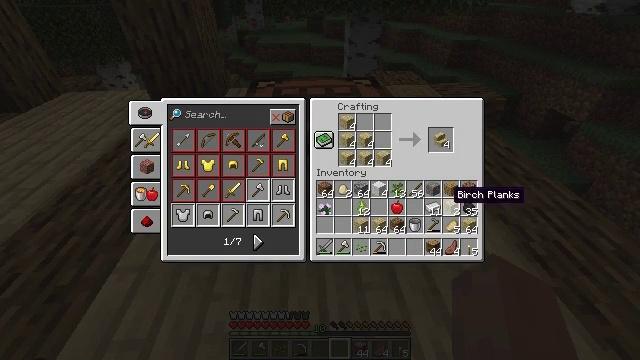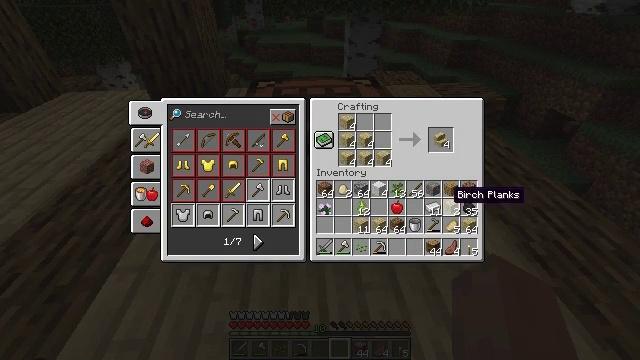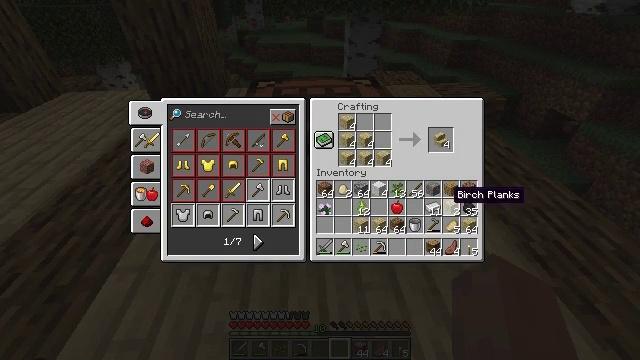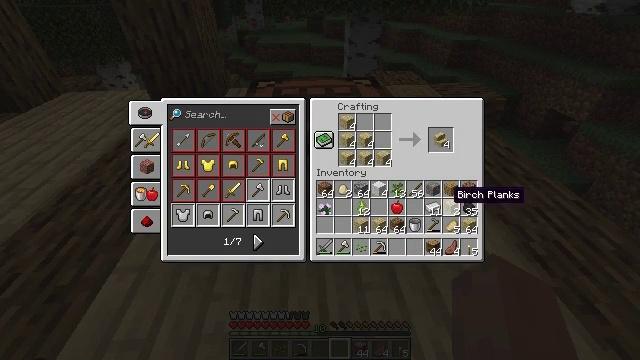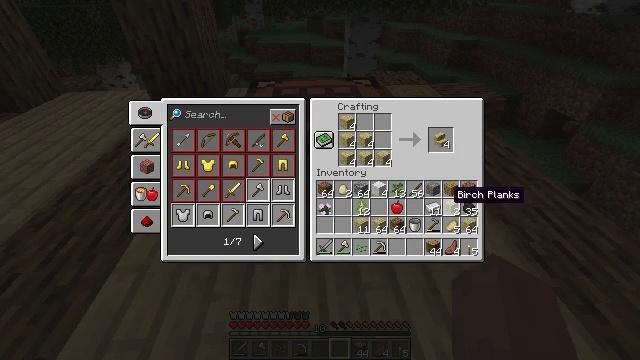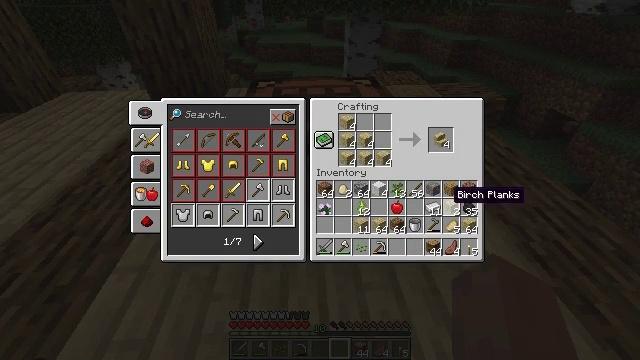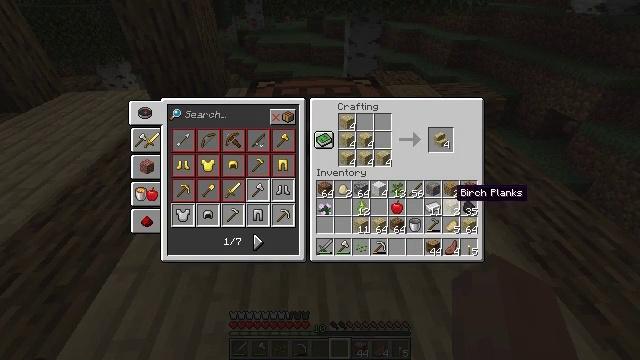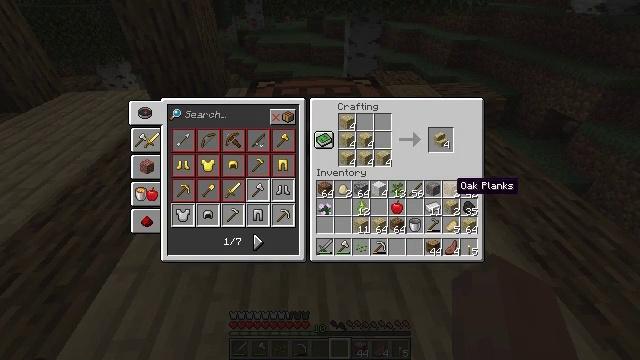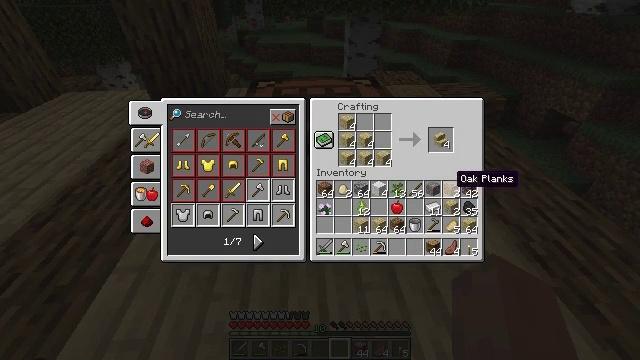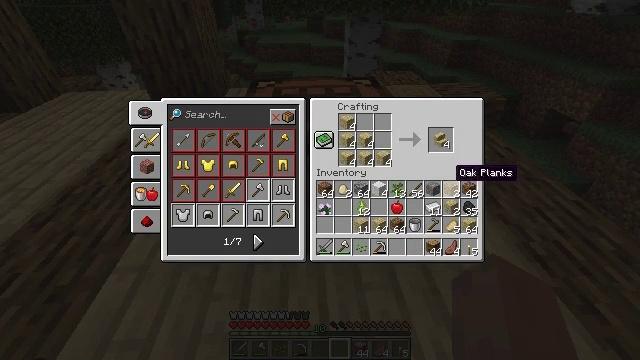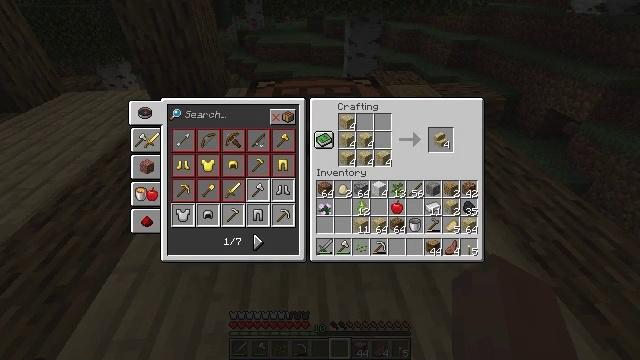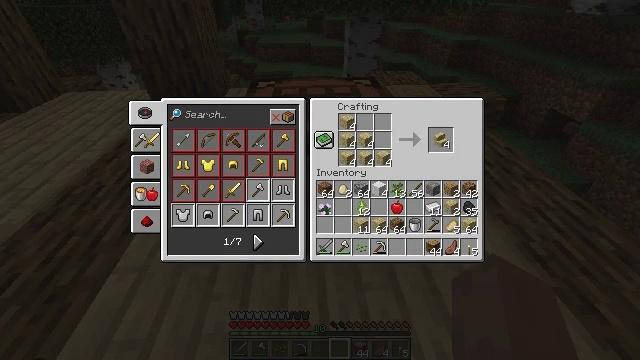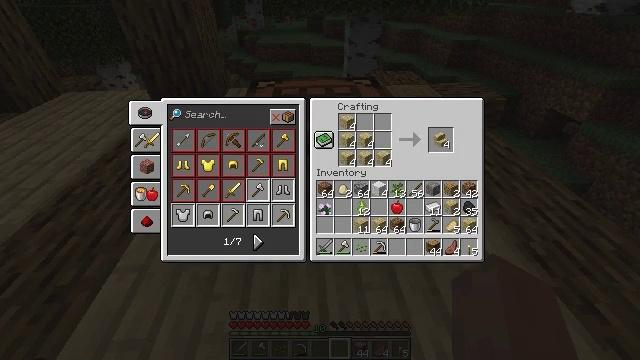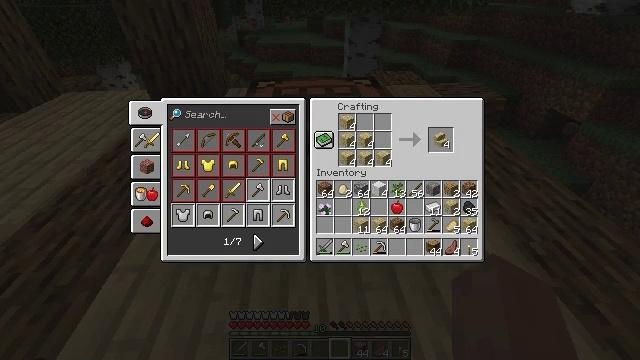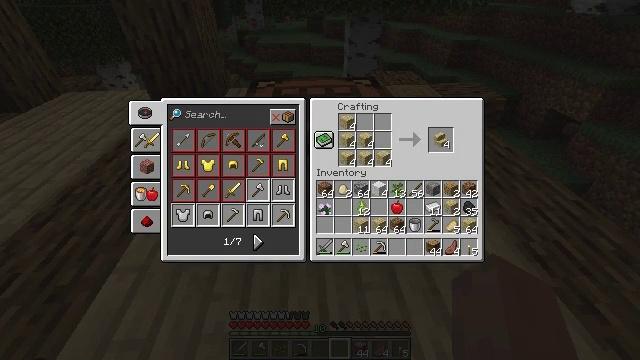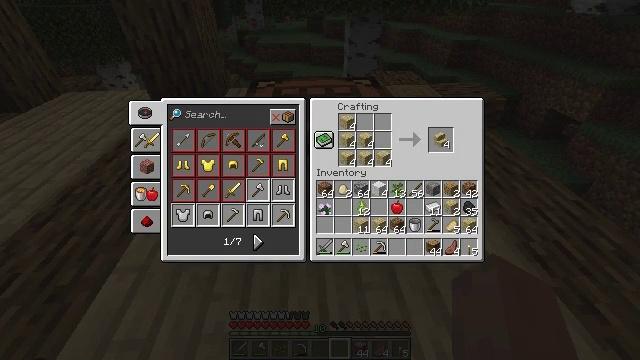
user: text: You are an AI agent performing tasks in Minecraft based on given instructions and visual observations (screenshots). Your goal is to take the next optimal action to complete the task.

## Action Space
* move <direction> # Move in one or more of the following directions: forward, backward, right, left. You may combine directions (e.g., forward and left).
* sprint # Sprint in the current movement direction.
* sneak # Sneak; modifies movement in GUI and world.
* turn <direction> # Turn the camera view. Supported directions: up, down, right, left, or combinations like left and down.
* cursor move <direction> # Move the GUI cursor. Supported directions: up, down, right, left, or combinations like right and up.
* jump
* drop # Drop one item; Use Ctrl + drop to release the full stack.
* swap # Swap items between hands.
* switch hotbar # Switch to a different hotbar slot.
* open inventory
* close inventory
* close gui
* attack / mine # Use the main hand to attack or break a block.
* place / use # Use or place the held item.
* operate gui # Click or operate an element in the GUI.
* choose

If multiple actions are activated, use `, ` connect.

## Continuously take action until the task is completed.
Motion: motion action
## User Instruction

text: Craft birch stairs.
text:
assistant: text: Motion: no_op
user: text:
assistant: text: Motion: no_op
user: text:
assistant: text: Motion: no_op
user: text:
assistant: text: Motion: no_op
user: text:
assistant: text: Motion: no_op
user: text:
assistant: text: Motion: no_op
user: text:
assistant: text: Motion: cursor move up
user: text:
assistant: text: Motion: no_op
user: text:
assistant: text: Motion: no_op
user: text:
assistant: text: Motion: no_op
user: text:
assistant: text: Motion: no_op
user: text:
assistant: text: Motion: no_op
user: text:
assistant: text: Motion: cursor move up
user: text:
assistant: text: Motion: sneak
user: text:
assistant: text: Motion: sneak
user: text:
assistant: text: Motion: sneak
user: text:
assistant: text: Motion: sneak
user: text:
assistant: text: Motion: sneak
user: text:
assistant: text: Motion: sneak
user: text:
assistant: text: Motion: sneak, operate gui
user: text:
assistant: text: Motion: sneak, operate gui
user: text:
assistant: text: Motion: sneak
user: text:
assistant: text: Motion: sneak, cursor move down
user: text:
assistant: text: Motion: sneak, cursor move down
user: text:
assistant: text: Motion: sneak, cursor move left and down
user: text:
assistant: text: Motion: sneak, cursor move left and down
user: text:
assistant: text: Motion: cursor move left
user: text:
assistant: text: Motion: no_op
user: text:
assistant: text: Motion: no_op
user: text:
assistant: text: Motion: no_op